Question: I have following define:
'''
#define DEVICE_ID ((uint8_t)0x3f)
'''
and I have following function:
'''
void LIS3DSH_Init(LIS3DSH_InitTypeDef* LIS3DSH_InitStruct)
{
// uint8_t ctrl=0x00;
uint8_t ident=0x00;
LIS3DSH_LowLevel_Init();
LIS3DSH_Read(&ident,
LIS3DSH_WHOAMI_REG_ADDR,
1);
if(DEVICE_ID==ident)
{
// LIS3DSH detected
}
else
{
// LIS3DSH not detected
failureHandler();
}
} // LIS3DSH_Init
'''
Now, if I go step-by-step in this function, the ident variable gets value 0x3f after LIS3DSH_Read function call, which is ok. My question is, why the hell if clause jumps to failureHandler? The values of DEVICE_ID and ident are the same - both are 0x3f, if should not jump to failureHanlder(). I am working on LIS3DSH accelerator library using IAR C/C++ and STM32F4 Discovery Board. Here is a screenshot of situation:
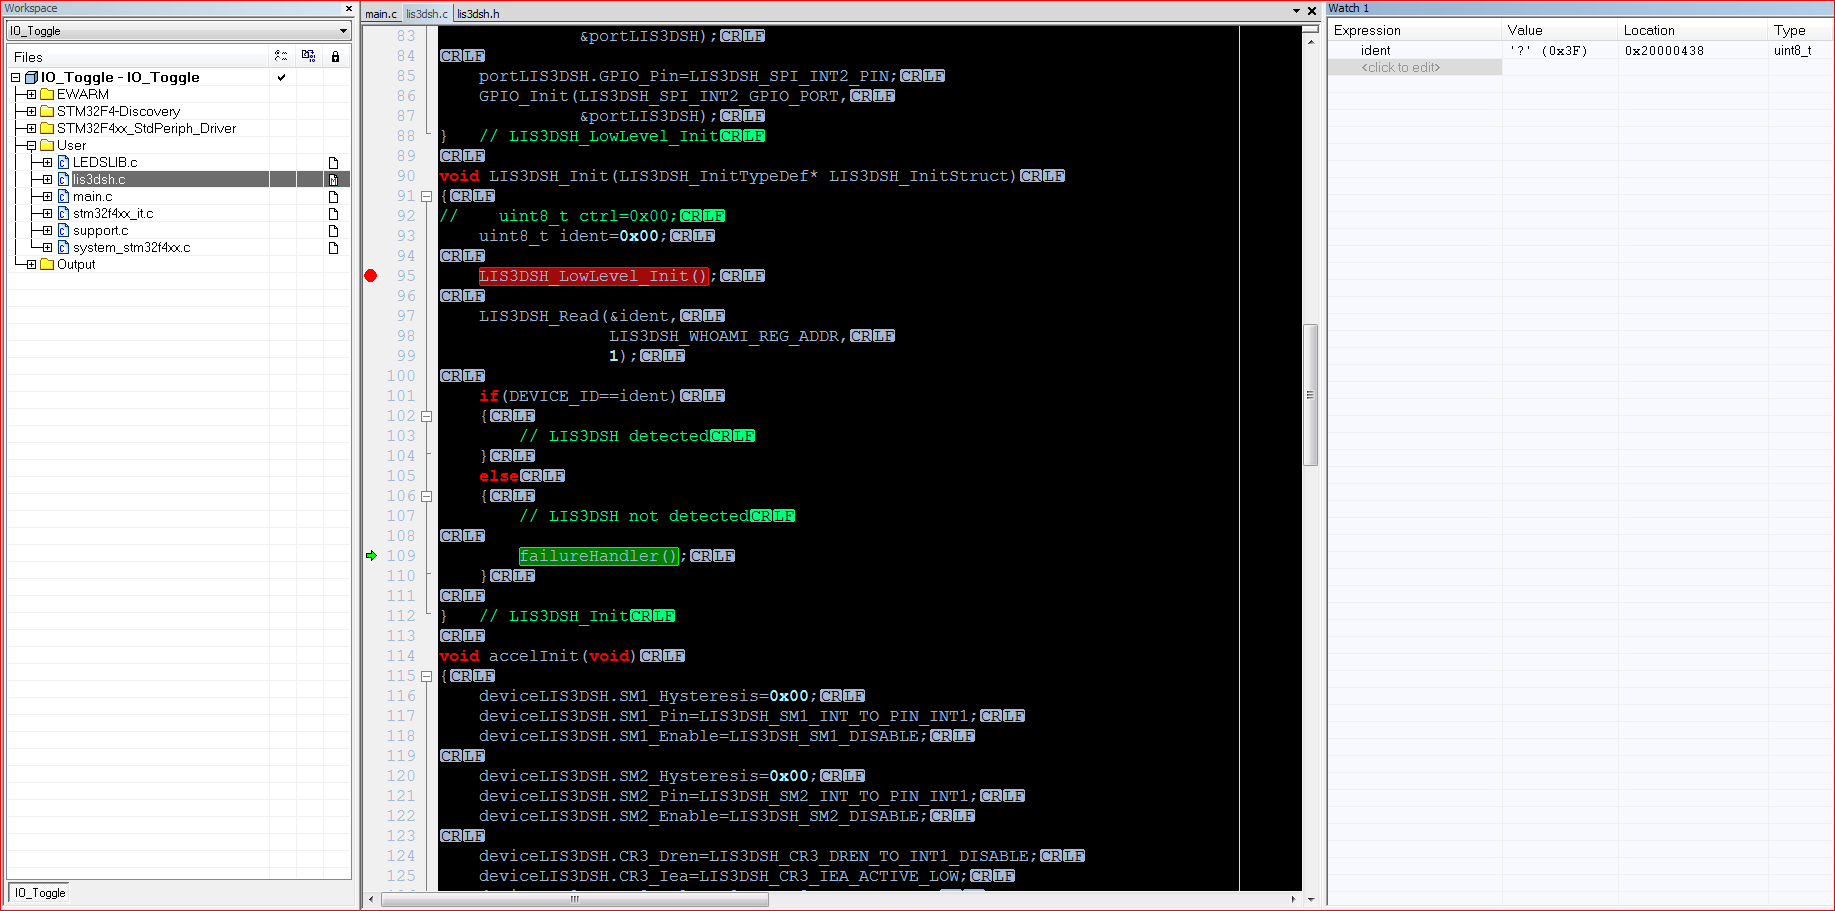
Answer: You should type-cast the 'if(DEVICE_ID==ident)' to be 'if( (uint8_t)DEVICE_ID == (uint8_t)ident)'
This has been an issue for me in the past.
And yes, declare ident as volatile, and for debugging purposes, try adding a delay before the comparison via a for-loop with '__no_operation();' inside it. Note that there are 2 underscores in front of that, not 1 (intrinsic NOP instruction), and that a single NOP takes roughly ~29ns on a 168MHz board, measured via scope.
Also, since you have IAR, you might as well pop open the "assembly" view and look at what registers and/or constants are actually being compared. Open the "register" view as well...so you can see the register values themselves.